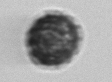
Label: Syracosphaera_pulchra